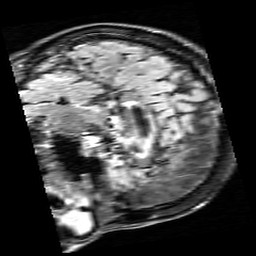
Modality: FLAIR
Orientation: sagittal
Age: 75
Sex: female
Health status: healthy
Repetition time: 12 s
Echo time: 0.095 s